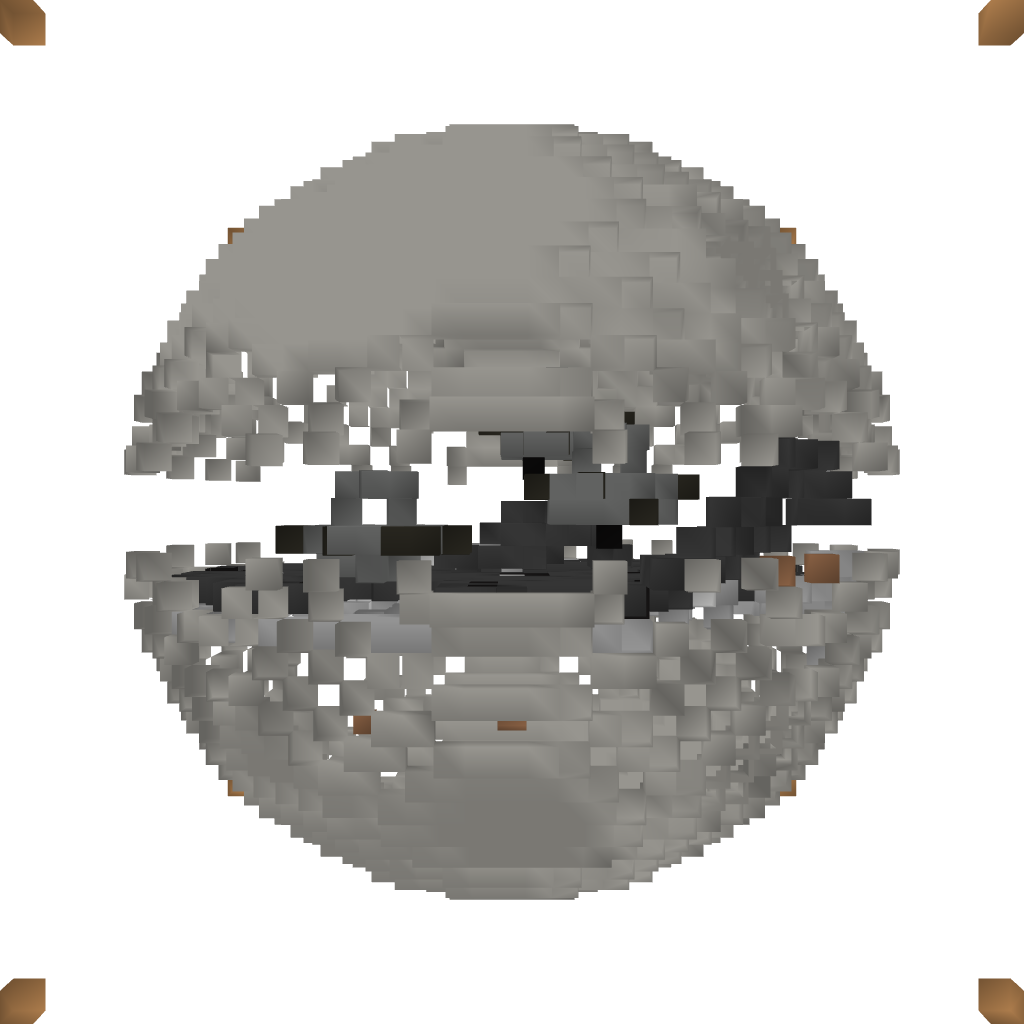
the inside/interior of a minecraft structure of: PVP Meadow